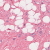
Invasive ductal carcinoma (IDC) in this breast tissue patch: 0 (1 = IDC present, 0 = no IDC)